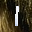
Label: 1